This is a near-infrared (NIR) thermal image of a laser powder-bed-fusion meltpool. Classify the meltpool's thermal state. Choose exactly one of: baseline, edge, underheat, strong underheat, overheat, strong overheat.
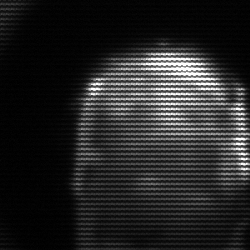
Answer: baseline